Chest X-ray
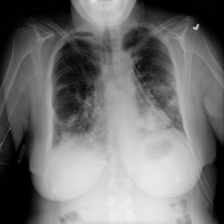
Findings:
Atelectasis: negative
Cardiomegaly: negative
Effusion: negative
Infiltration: positive
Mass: negative
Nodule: negative
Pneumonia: negative
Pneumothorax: negative
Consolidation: negative
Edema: negative
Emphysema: negative
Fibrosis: negative
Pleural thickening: negative
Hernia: negative